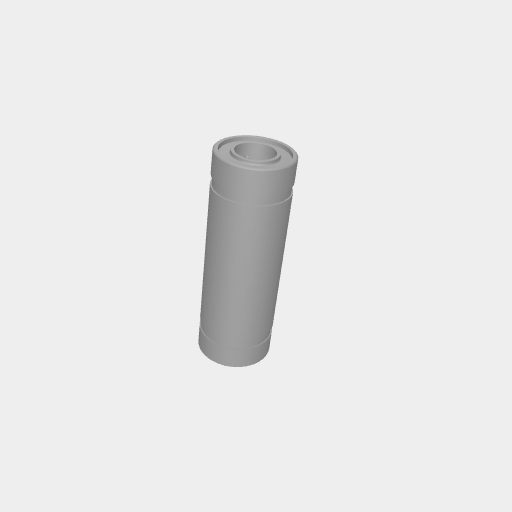
Part: LinearBearing6ID35